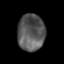
Tissue: prostate
Cell type: Epithelial cells
Senescence score: 0.2819
Nuclear area (px): 978
Mean DAPI intensity: 88.036